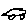
Label: car